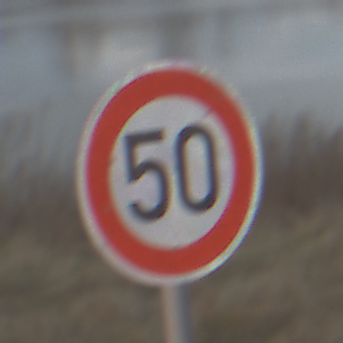
Verkehrszeichen: Geschwindigkeit50
Umgebung: Outdoor, RoadRail
Tageszeit: SunriseSunset
Wetter: PartlyCloudy
Licht: Natural
Jahreszeit: NotSpecified
Kontrast: LowContrast